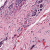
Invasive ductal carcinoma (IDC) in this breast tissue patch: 1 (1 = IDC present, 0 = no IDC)